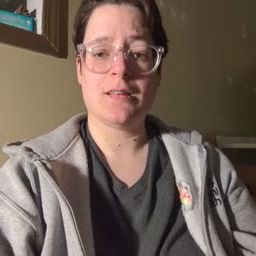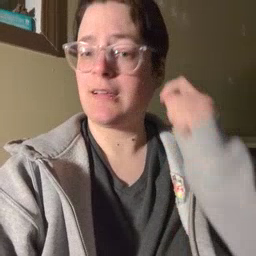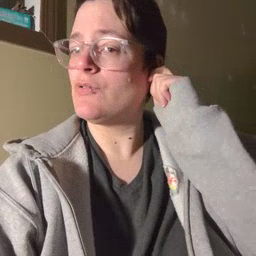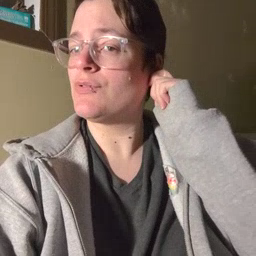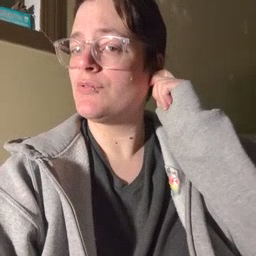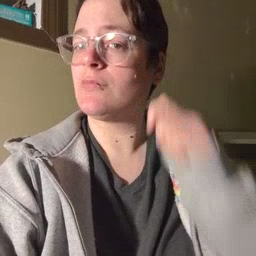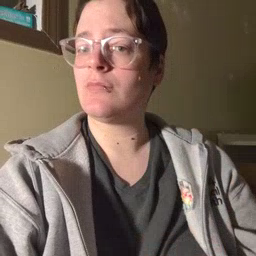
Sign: ear